Chest X-ray:
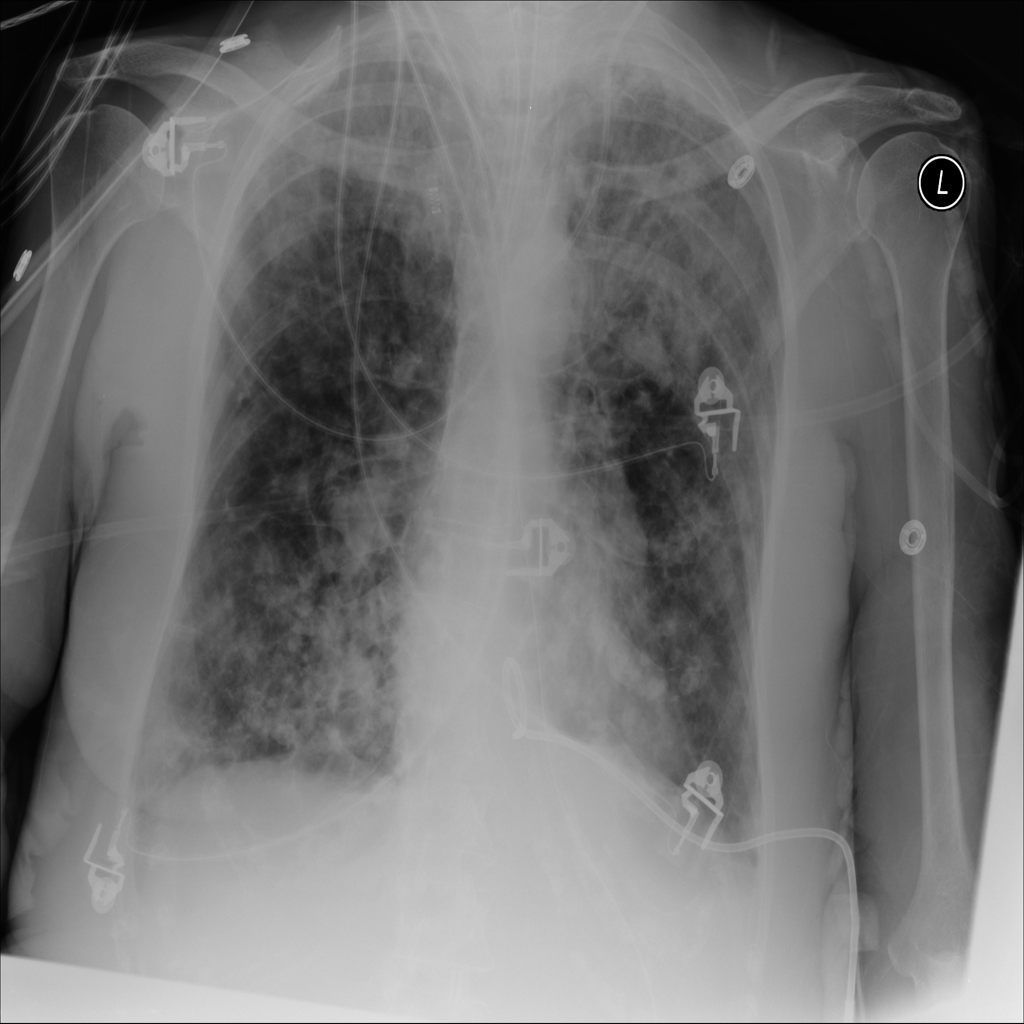
Findings: Consolidation, Effusion
No abnormal finding: no